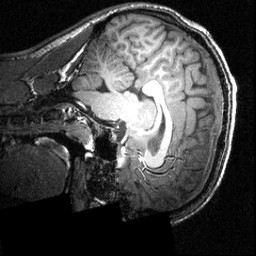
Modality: T1w
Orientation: sagittal
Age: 21
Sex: male
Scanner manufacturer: siemens
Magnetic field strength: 3.951 T
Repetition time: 1.5 s
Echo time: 0.00335 s